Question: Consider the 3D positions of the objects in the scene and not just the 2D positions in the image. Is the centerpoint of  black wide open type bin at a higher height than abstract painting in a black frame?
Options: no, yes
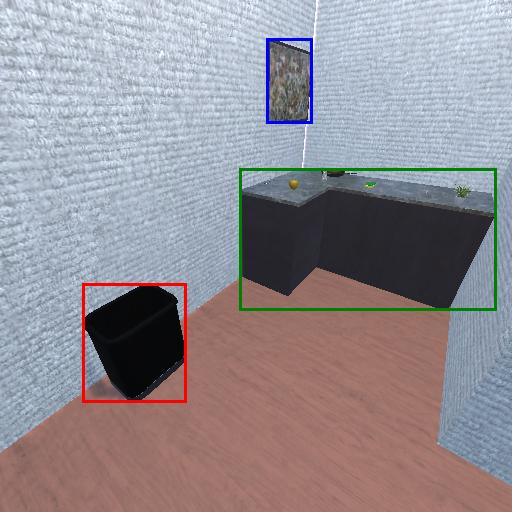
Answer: no